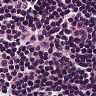
Metastatic tissue present: no